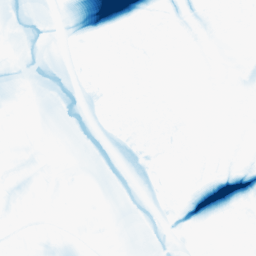
Category: morphological
Decomposition family: morphological_ellipse
Decomposition parameters: operation: closing
width: 50
height: 50
Upsampling method: quadratic
Upsampling parameters: scale: 2
Upsampling scale: 2